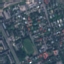
Label: Residential